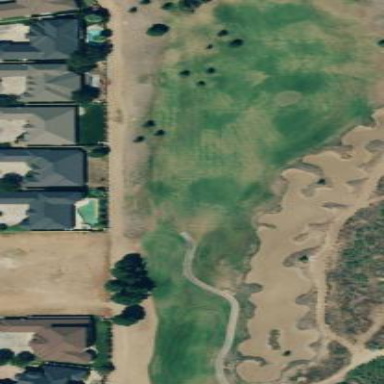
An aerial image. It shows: Well-maintained grassy area designated as golf fairway.